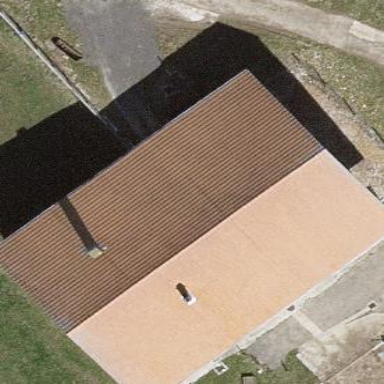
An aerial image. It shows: Farm building with gabled roof.